Here is the wavelet time-frequency representation (scalogram) of a rolling-element bearing's vibration measurement. Based on the visible evidence, which condition applies: normal, inner_race, outer_race, ball?
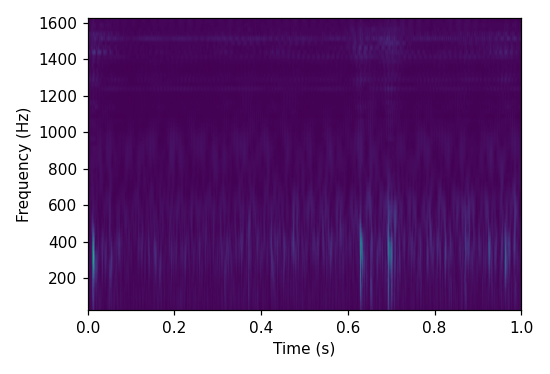
Answer: ball